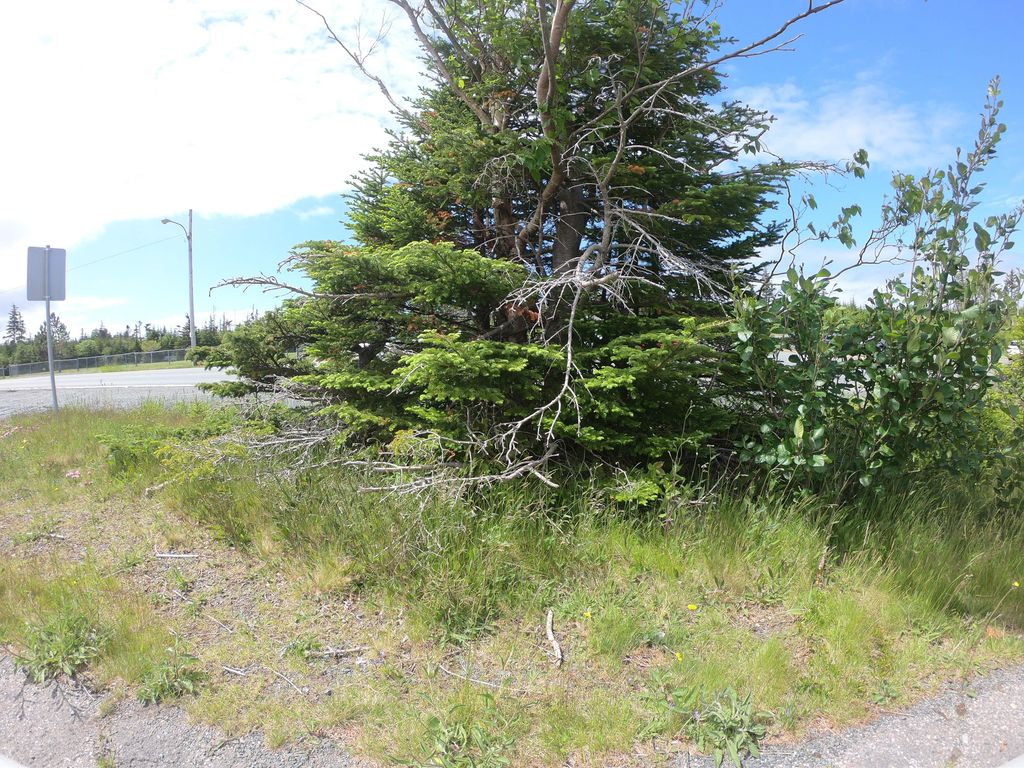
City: st_johns